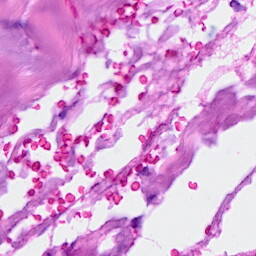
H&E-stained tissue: Breast